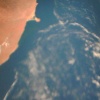
Label: water